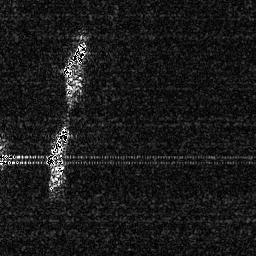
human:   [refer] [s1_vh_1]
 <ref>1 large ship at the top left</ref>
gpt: <box>[[23, 12, 33, 41, 0]]</box>